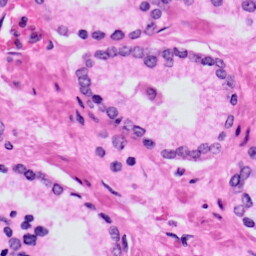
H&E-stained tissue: Prostate